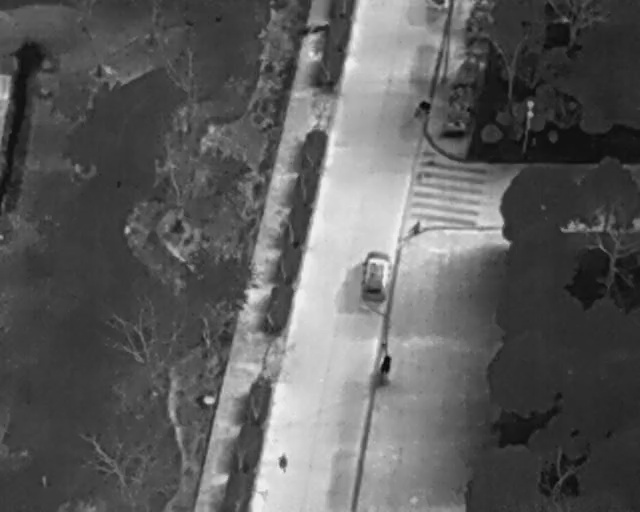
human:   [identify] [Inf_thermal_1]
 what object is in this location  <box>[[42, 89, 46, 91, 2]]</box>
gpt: <ref>1 medium person at the bottom</ref>